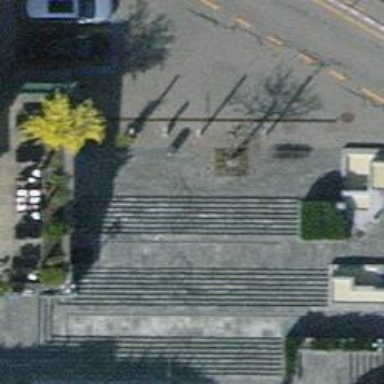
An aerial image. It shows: Set of steps on the road.